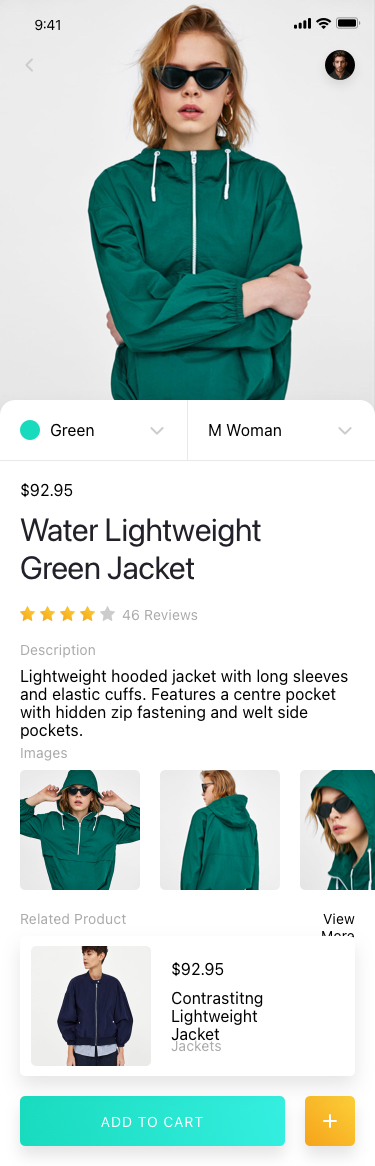
Text in this UI design:
Related Product
View More
Jackets
Contrastitng
Lightweight Jacket
$92.95
Images
Lightweight hooded jacket with long sleeves
and elastic cuffs. Features a centre pocket with hidden zip fastening and welt side pockets.
Description
46 Reviews
Water Lightweight
Green Jacket
$92.95
M Woman
Green